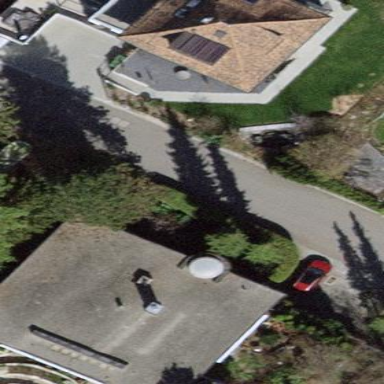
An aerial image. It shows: Apartment building with hipped roof.